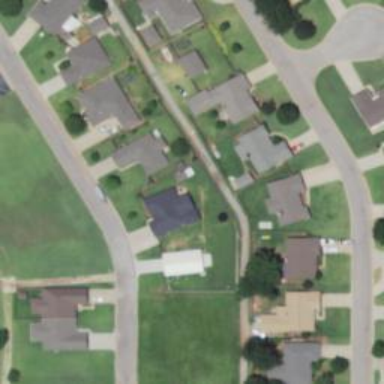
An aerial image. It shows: Alley classified as service road.